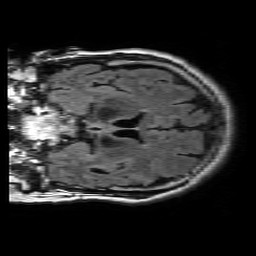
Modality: FLAIR
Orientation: coronal
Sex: female
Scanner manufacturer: philips
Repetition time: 11 s
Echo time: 0.125 s